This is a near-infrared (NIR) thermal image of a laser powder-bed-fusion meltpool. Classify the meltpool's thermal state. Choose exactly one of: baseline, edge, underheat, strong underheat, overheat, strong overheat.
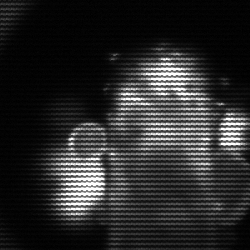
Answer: strong underheat